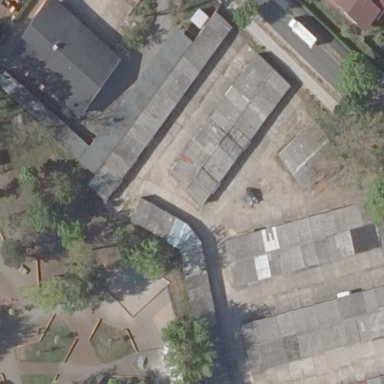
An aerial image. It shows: Garage building.